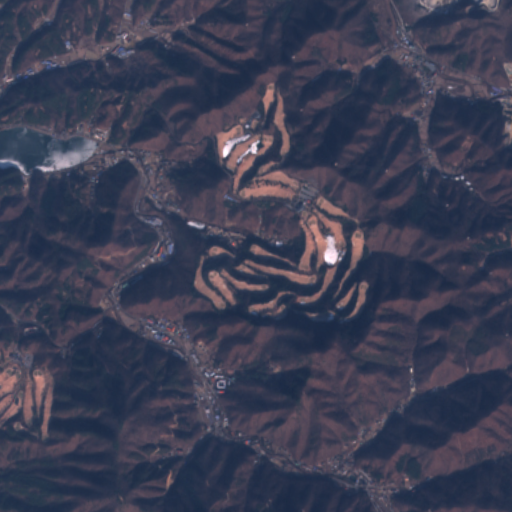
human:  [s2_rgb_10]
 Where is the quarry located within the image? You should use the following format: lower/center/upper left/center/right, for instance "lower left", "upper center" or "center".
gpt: The quarry is located in the upper right of the image.
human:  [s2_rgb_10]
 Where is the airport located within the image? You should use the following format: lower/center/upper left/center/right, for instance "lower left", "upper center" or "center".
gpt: There is no airport in the image.